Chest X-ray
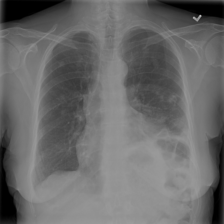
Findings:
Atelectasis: positive
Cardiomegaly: negative
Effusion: negative
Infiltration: positive
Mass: negative
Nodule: negative
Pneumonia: negative
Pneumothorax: negative
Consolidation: negative
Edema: negative
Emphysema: negative
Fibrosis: negative
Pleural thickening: negative
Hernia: negative